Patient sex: F
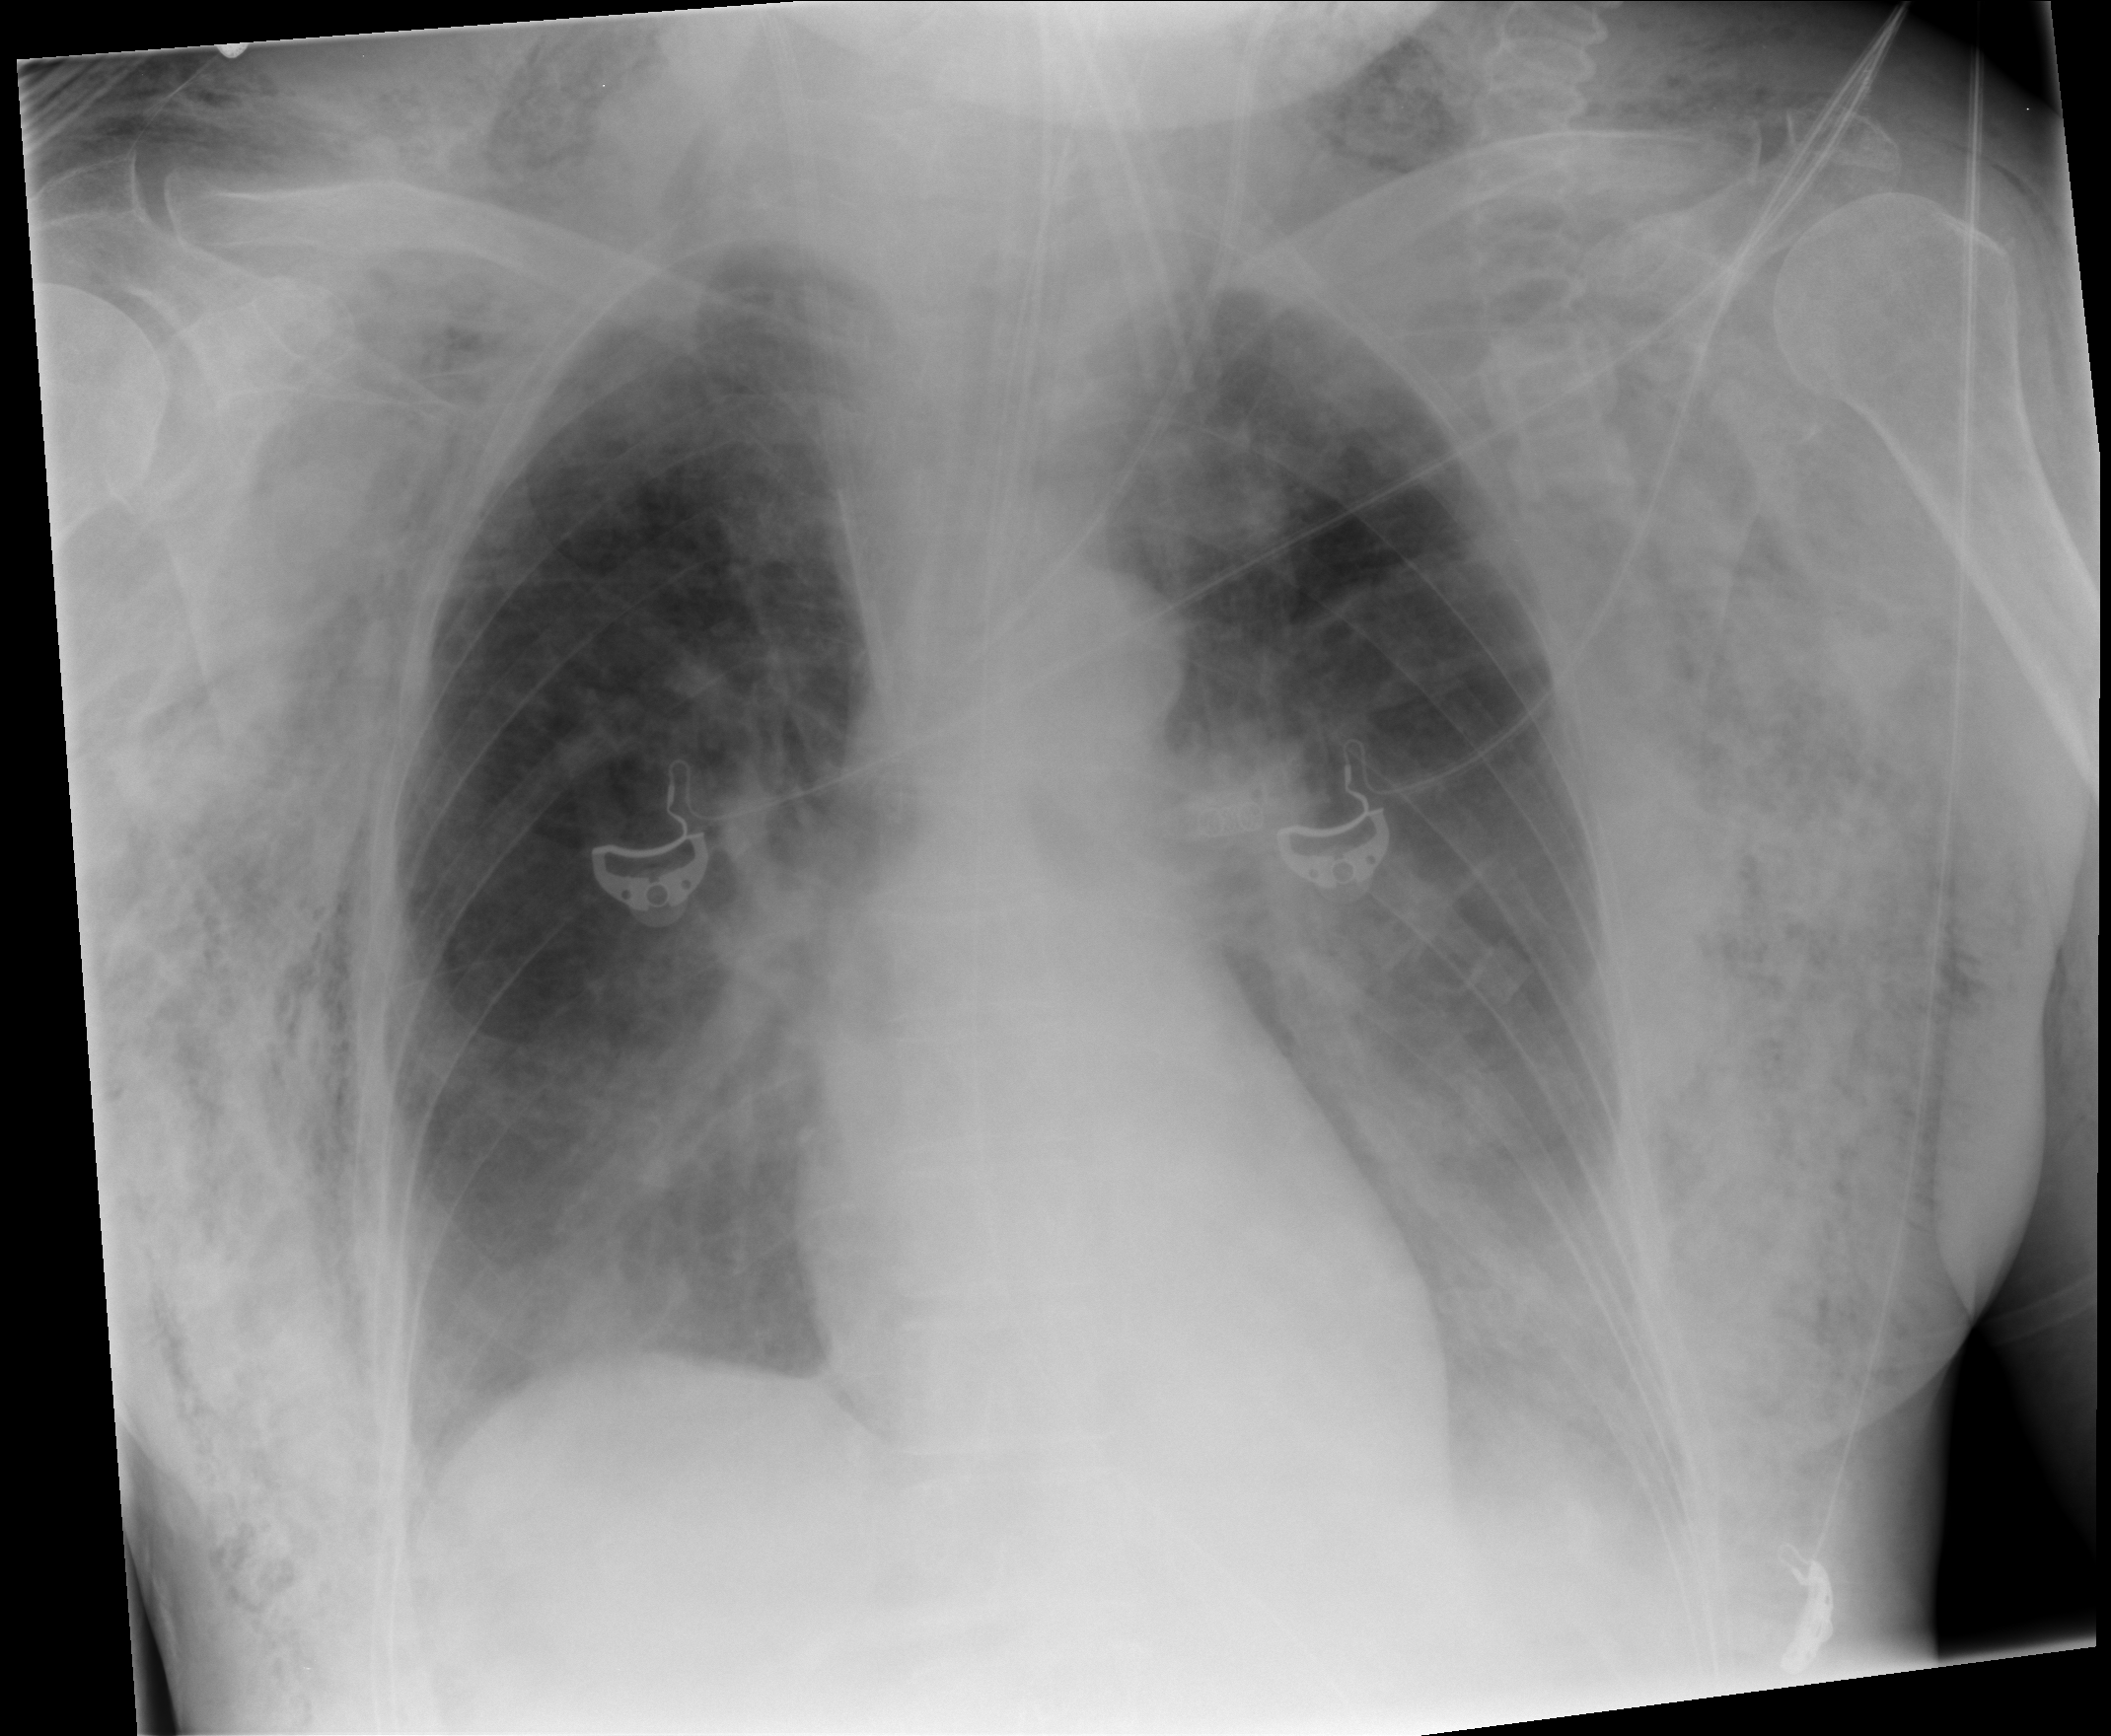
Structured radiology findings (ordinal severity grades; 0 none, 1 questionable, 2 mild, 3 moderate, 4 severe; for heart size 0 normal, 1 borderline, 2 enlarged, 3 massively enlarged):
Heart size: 0
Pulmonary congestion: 0
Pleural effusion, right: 0
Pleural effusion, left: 2
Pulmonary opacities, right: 0
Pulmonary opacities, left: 0
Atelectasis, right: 0
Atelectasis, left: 0